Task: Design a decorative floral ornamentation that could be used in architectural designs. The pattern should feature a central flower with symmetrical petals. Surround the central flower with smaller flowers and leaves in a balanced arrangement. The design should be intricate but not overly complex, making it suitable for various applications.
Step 1643:
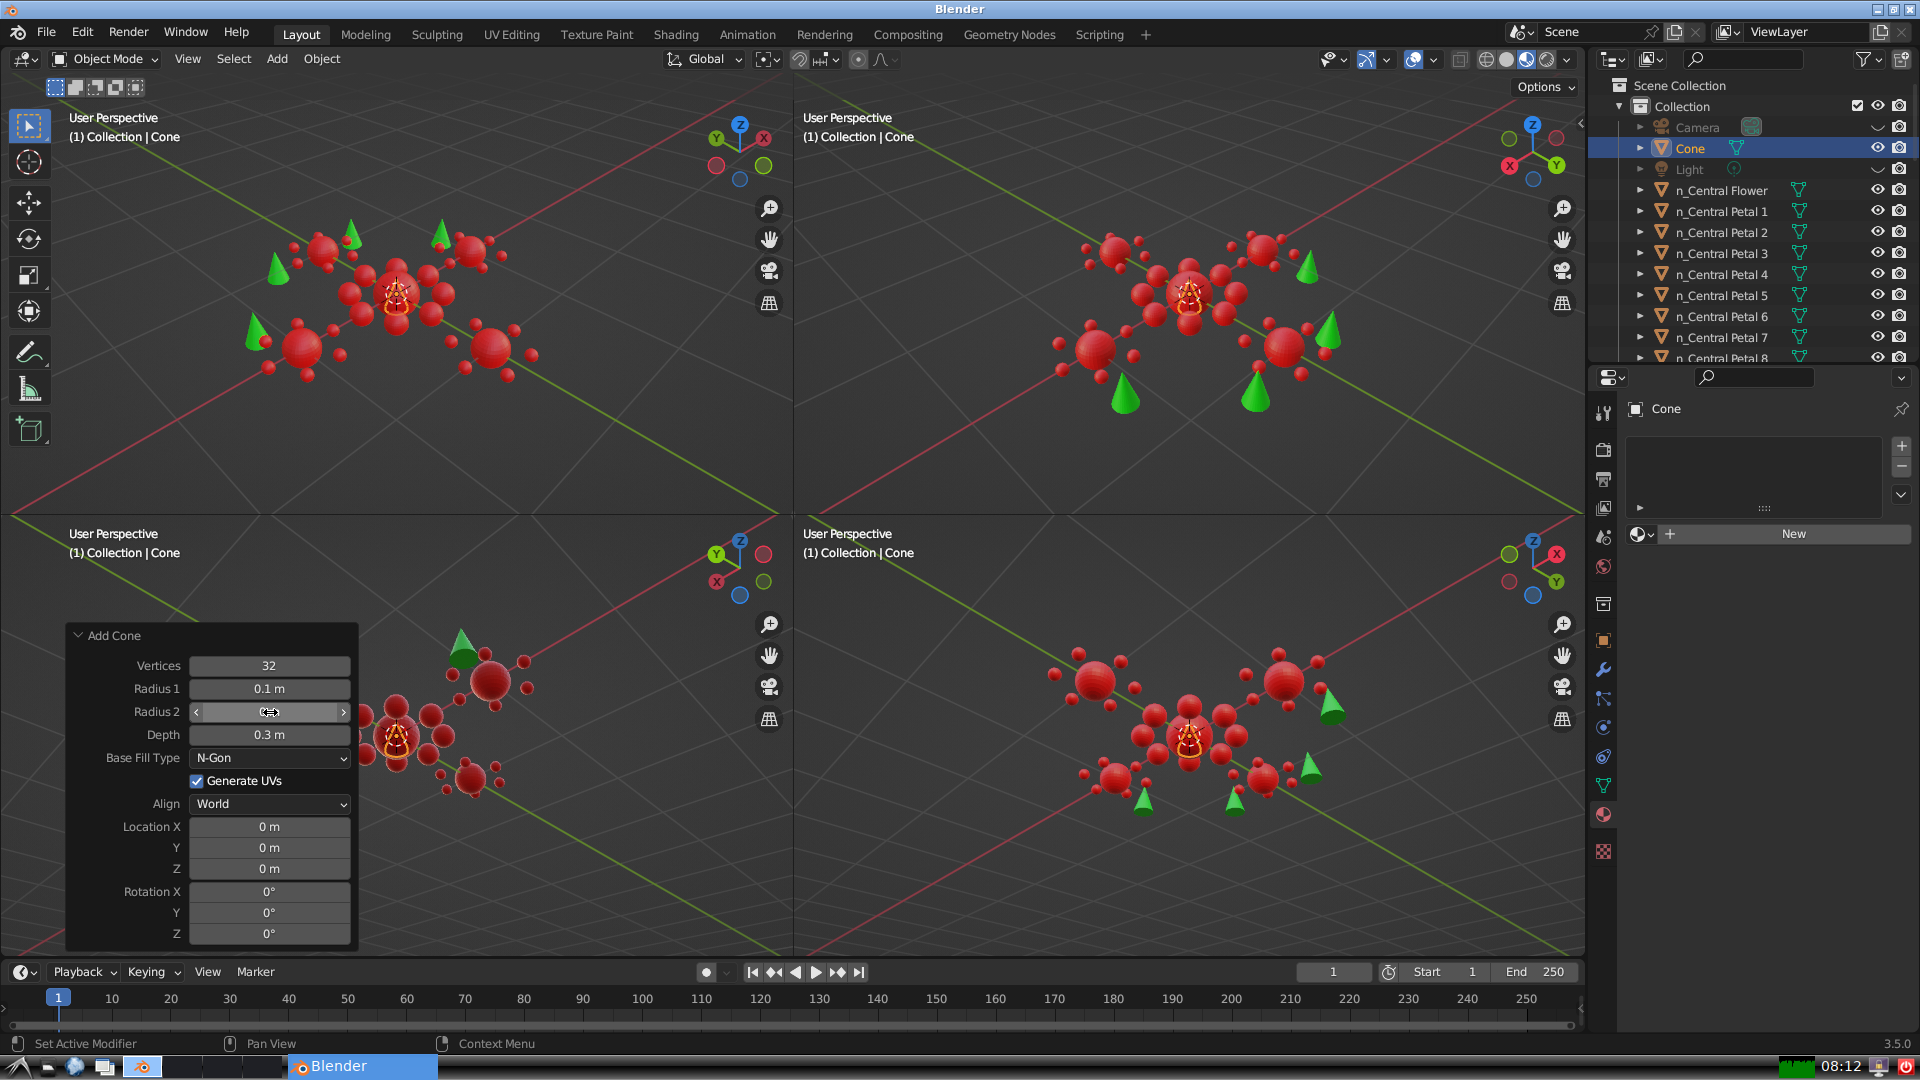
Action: click: no